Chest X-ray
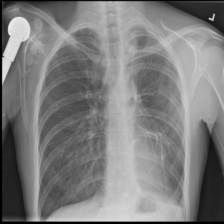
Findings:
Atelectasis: negative
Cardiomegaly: negative
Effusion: negative
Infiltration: negative
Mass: negative
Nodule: positive
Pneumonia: negative
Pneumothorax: negative
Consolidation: negative
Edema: negative
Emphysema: negative
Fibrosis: negative
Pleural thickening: negative
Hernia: negative